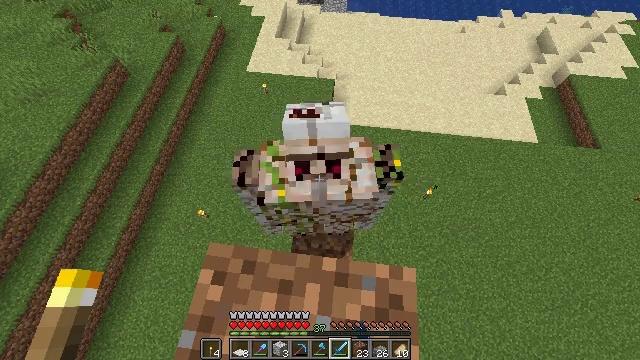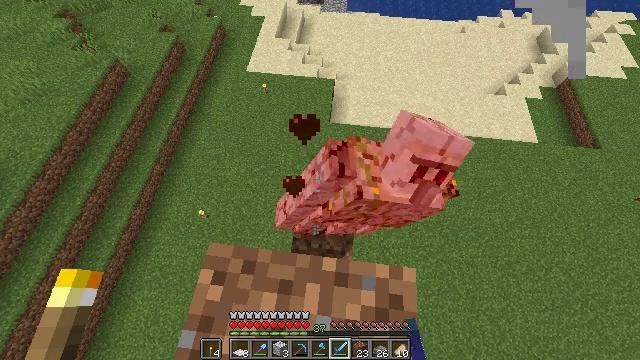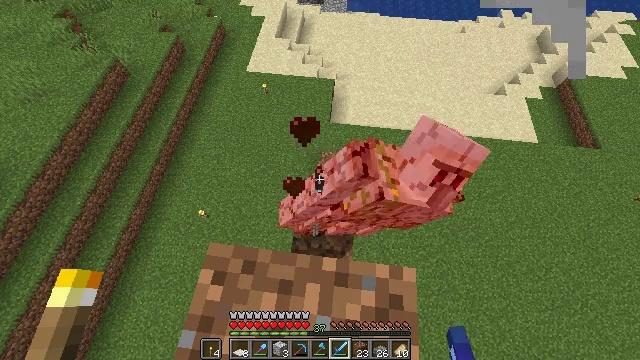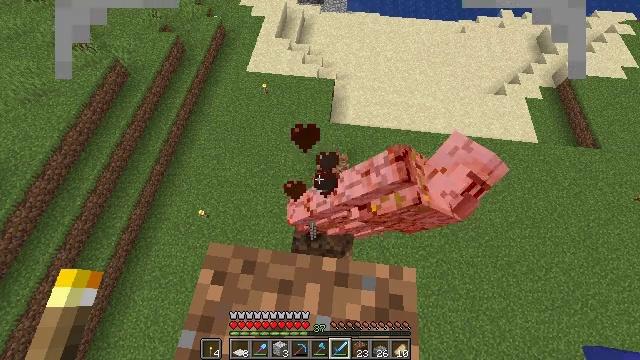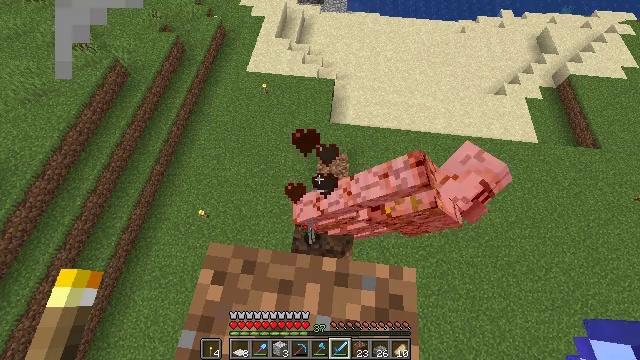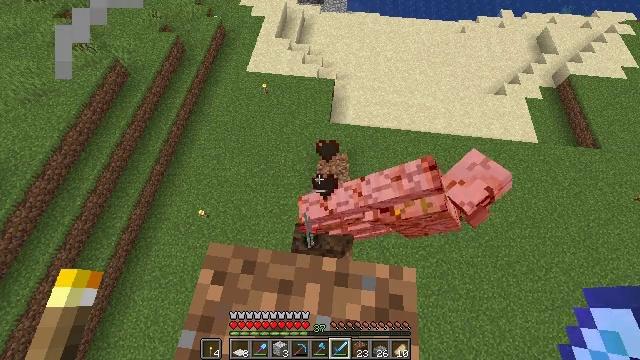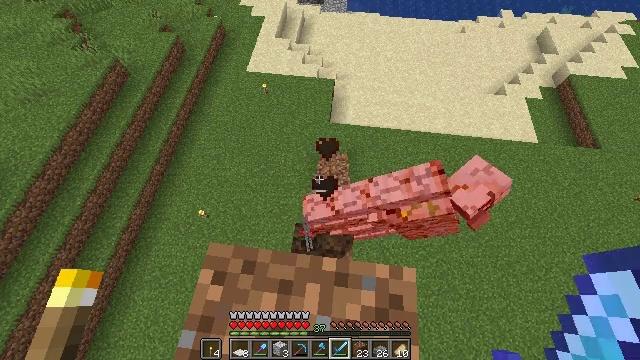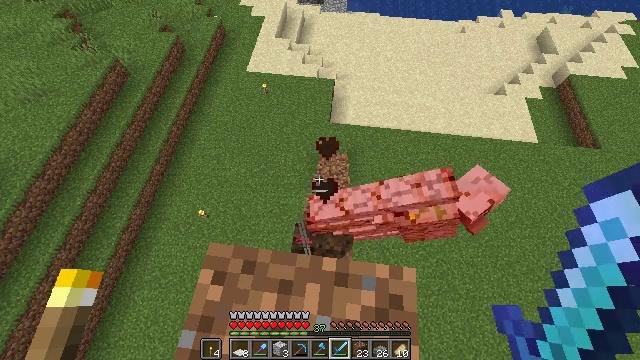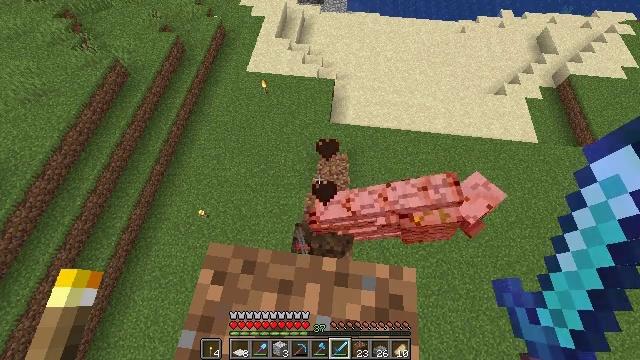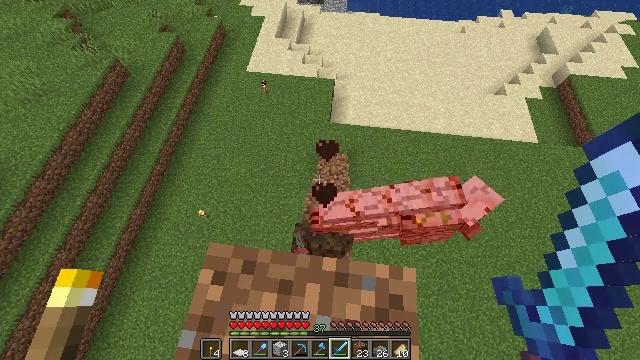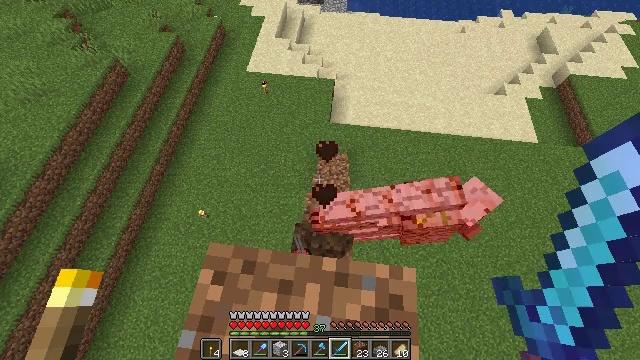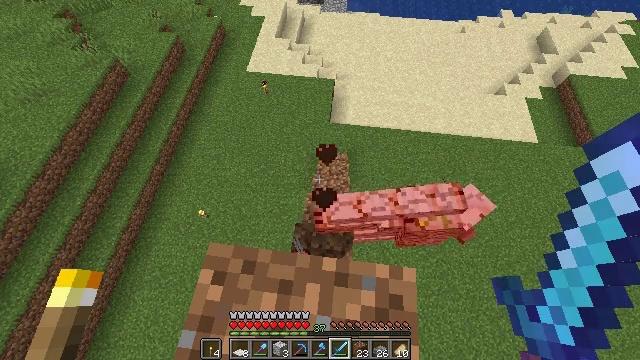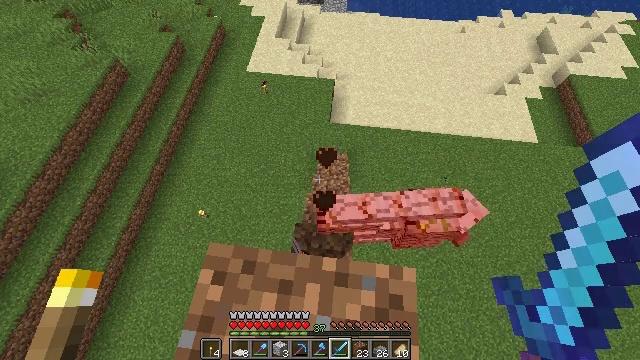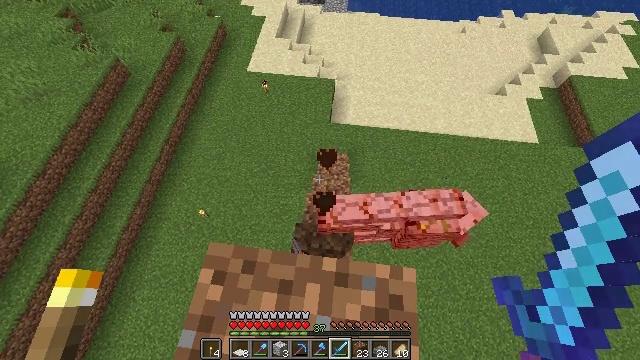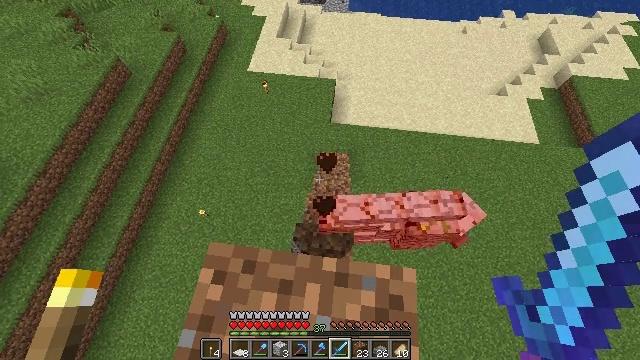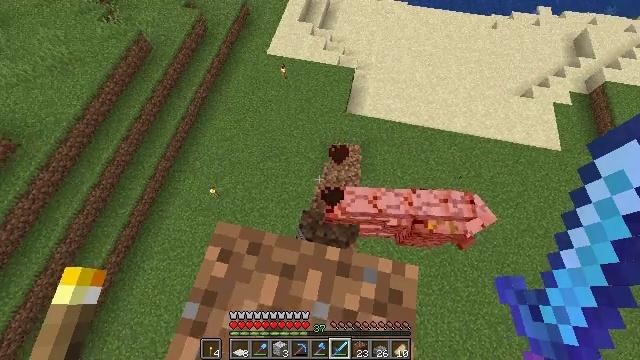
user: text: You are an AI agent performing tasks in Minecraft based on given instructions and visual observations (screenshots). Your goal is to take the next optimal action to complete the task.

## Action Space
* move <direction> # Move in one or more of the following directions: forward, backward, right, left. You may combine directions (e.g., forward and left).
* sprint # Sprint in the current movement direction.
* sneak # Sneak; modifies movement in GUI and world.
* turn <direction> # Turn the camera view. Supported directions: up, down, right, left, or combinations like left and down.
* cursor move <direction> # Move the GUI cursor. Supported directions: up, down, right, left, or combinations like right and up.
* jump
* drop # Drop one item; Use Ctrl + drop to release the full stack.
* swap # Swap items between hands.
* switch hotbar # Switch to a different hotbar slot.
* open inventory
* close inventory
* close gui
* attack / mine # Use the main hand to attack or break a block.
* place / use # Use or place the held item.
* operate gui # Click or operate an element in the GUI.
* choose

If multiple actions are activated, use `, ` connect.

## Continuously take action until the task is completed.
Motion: motion action
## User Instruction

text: Break the dirt block.
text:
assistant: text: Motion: sneak, attack / mine
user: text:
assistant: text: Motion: sneak, attack / mine
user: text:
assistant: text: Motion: sneak, attack / mine
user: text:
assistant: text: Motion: sneak
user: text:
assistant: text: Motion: sneak
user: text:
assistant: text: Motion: sneak
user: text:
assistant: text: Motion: sneak
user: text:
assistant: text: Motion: sneak
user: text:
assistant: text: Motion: sneak
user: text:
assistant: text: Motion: sneak
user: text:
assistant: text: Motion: sneak
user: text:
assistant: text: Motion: sneak
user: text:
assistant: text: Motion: sneak
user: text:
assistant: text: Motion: sneak
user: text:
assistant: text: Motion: sneak, turn left and down
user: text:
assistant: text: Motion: sneak, turn left and down
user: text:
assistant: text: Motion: sneak, turn left and down
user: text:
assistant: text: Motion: sneak, turn left and down
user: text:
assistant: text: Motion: sneak, turn left and down
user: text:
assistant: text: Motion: sneak, turn left and down
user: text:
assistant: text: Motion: sneak, turn left and down
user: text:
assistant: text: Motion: sneak, turn left
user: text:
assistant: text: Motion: turn left
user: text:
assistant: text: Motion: turn left
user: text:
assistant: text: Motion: turn left and up
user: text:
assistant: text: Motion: turn left
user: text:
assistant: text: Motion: no_op
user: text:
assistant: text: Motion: no_op
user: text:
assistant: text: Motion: attack / mine
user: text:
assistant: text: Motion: attack / mine